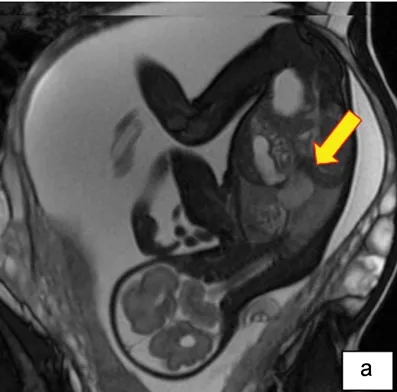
(b) Esophagography shows a hiatal hernia and gastroesophageal reflux (arrow).
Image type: radiology (mri)